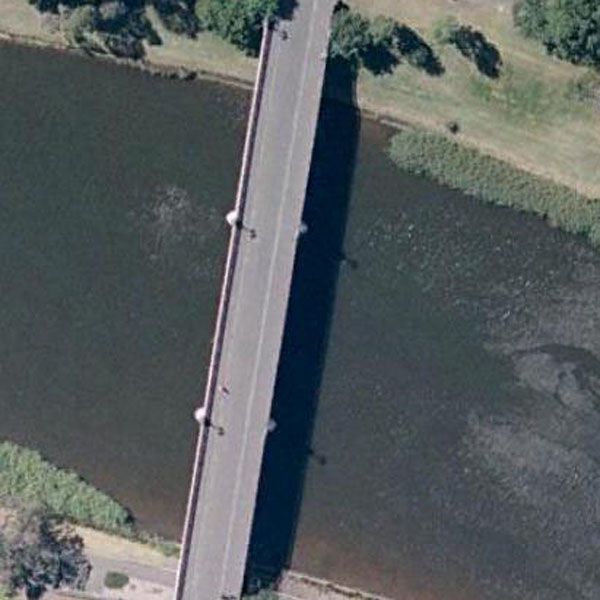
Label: Bridge